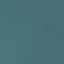
Land use / land cover class: SeaLake